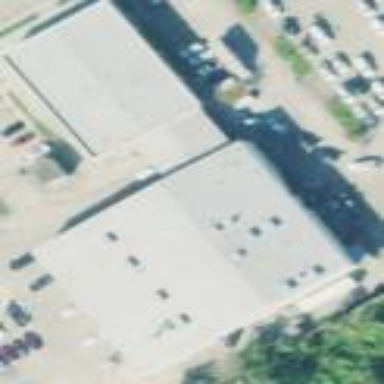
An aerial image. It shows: Building with car rental service.